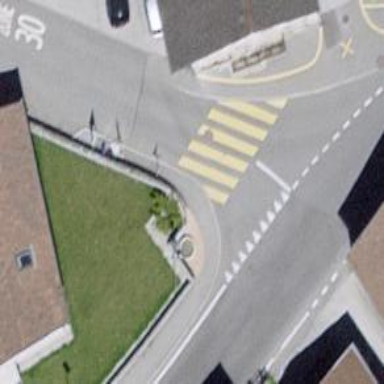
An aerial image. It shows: Uncontrolled road crossing with markings.